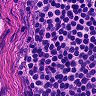
Metastatic tissue present: no